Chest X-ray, PA view. Patient: 46 years old, sex M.
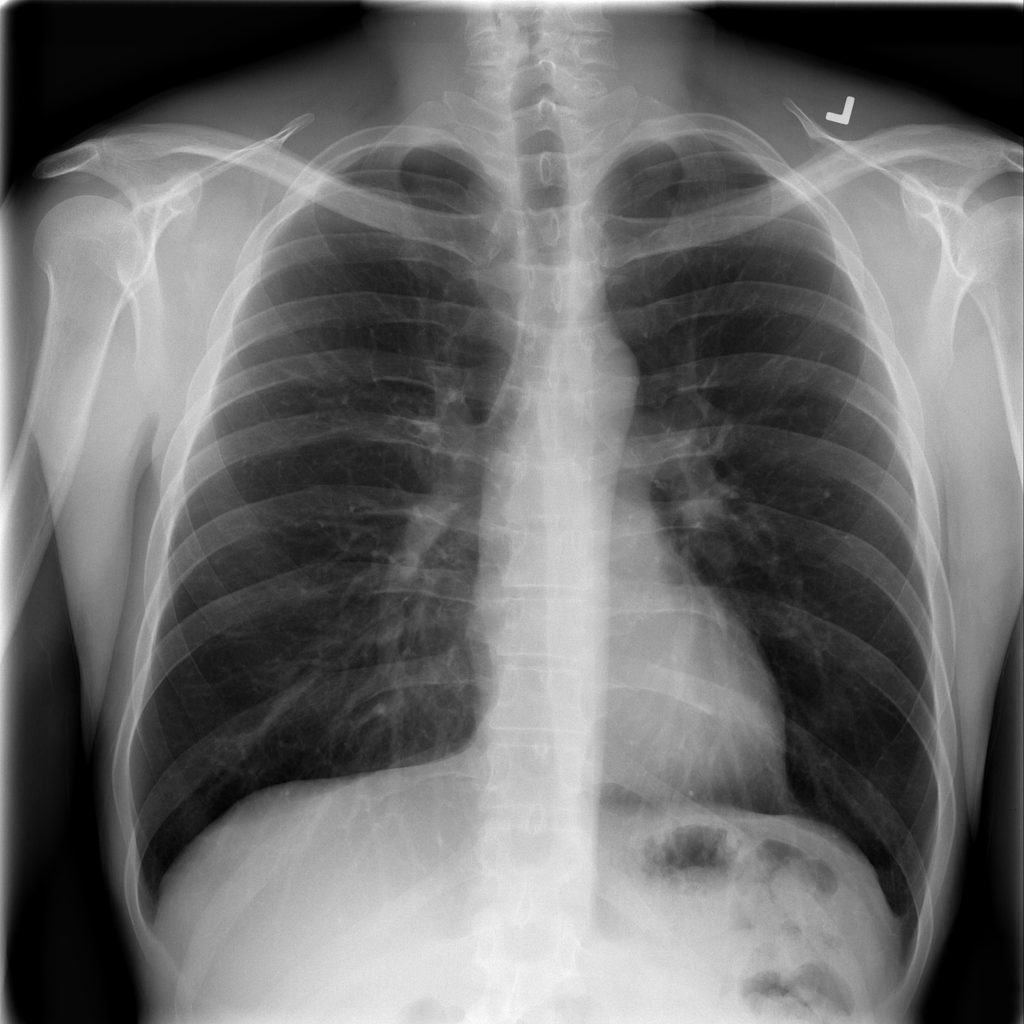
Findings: No Finding